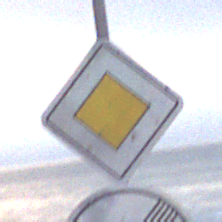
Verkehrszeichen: Vorfahrtsstrasse
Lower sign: EndeUeberholverbotKraftfahrzeuge
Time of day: SunriseSunset
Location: Outdoor (Beach)
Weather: Overcast
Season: NotSpecified
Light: Natural